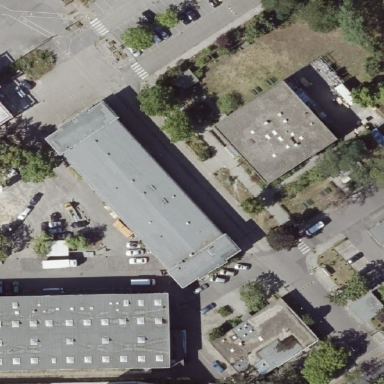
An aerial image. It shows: Commercial building with flat roof.